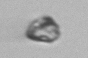
Label: detritus_transparent